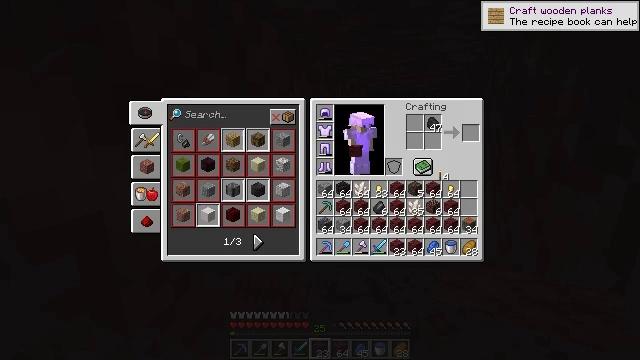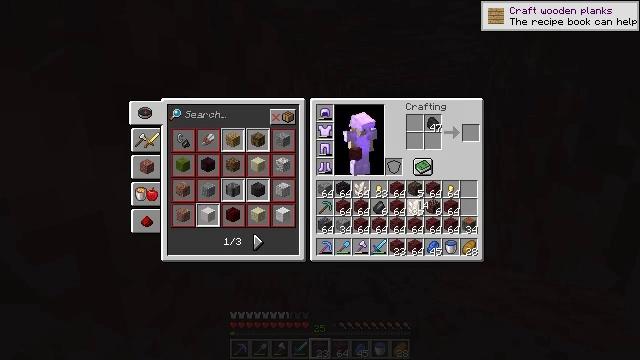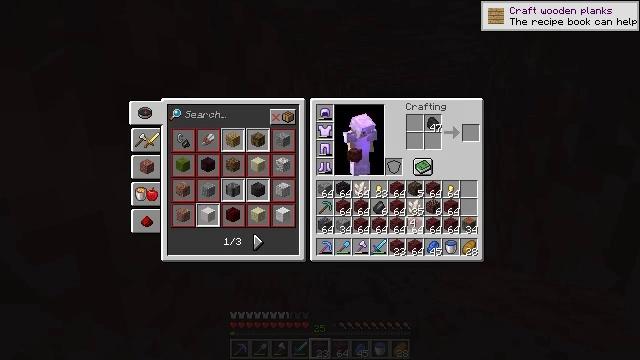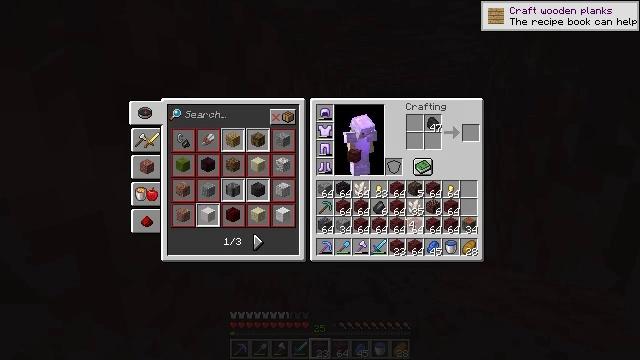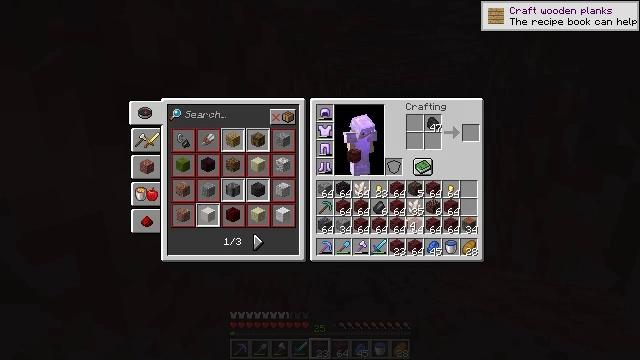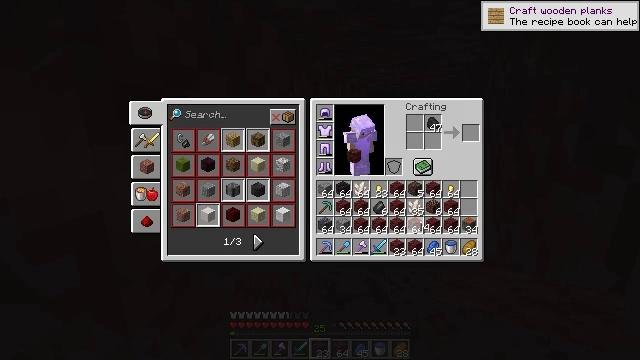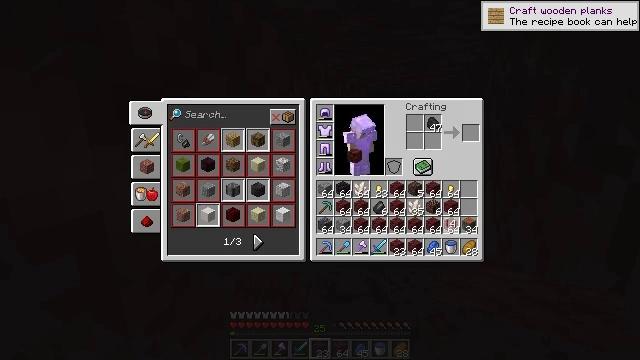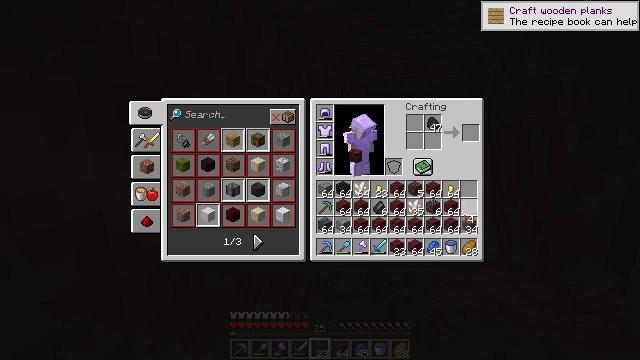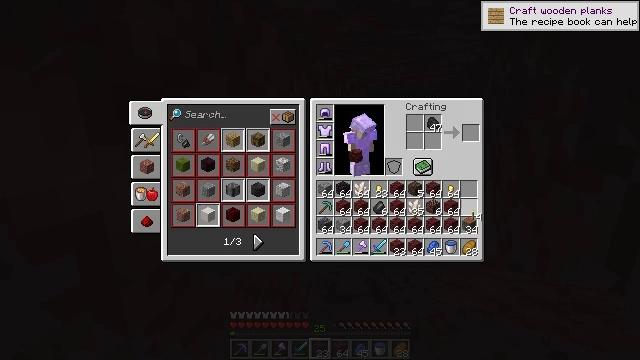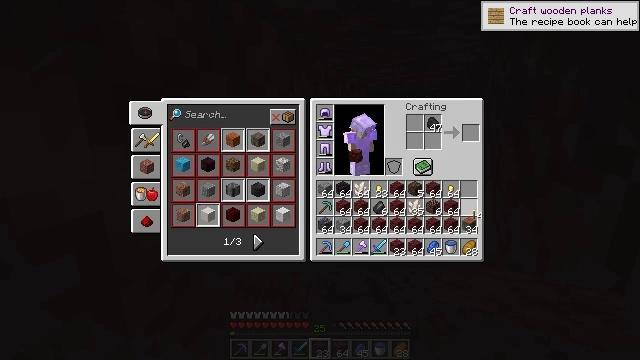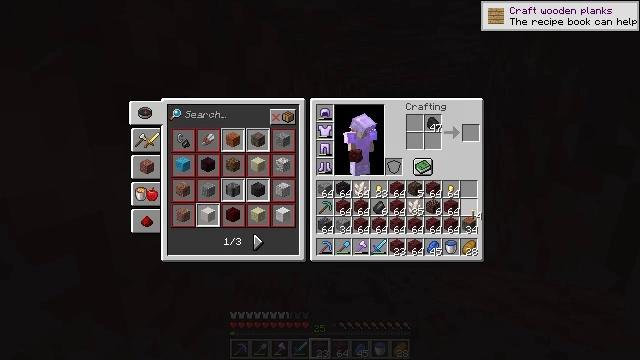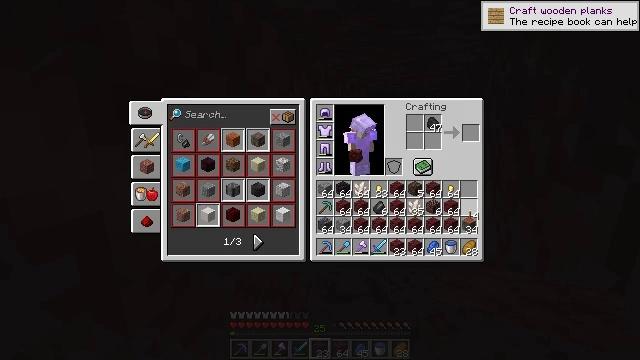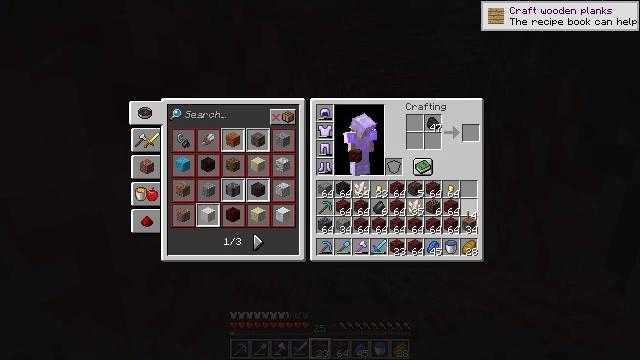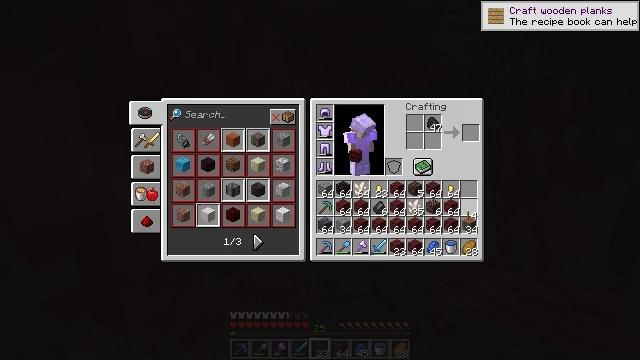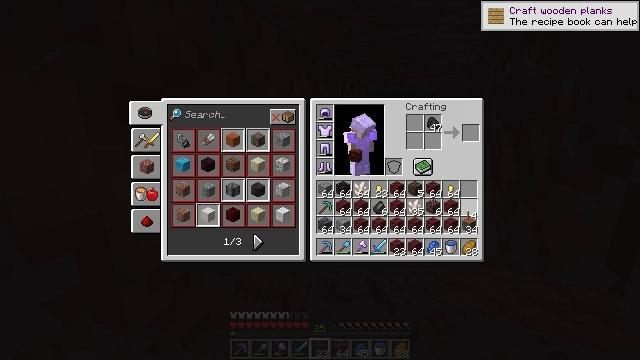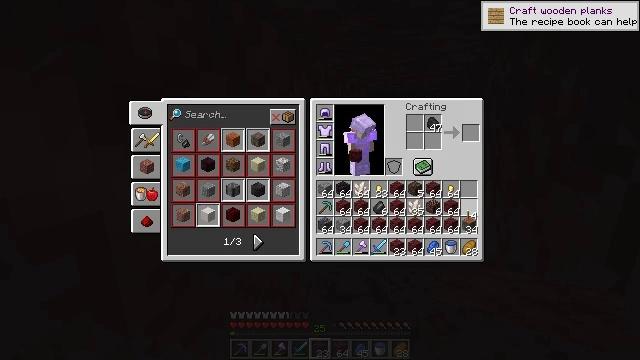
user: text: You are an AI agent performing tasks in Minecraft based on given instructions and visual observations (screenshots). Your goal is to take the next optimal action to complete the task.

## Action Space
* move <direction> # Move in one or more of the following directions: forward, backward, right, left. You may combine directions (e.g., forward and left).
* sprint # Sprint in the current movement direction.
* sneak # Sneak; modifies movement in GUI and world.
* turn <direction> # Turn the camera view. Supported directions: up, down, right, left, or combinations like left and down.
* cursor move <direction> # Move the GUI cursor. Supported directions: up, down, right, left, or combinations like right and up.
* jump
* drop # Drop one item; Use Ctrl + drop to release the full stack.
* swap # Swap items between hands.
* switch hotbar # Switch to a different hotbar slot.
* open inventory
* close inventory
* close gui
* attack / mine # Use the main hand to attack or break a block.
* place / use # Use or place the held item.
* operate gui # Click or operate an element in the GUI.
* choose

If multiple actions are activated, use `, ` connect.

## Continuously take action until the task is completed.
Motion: motion action
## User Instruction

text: Drop a netherrack.
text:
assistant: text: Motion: cursor move left and down, open gui
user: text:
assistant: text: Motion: cursor move left and down
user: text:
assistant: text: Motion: no_op
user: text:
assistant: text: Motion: no_op
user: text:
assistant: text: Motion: cursor move right
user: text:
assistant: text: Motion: cursor move right
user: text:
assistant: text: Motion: cursor move right
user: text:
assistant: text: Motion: cursor move right
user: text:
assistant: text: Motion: no_op
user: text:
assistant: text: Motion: no_op
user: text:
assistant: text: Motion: no_op
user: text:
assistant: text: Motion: no_op
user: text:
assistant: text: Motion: no_op
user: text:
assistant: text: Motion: no_op
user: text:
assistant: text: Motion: no_op
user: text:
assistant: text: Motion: no_op
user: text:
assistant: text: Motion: operate gui
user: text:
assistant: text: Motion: operate gui
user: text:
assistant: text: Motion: operate gui
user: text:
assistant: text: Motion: no_op
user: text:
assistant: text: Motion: no_op
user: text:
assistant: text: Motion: no_op
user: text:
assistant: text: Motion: no_op
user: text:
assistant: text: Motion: no_op
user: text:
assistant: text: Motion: no_op
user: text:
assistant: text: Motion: cursor move up
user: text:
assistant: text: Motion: cursor move up
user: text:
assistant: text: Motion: cursor move up
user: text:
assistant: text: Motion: cursor move left and up
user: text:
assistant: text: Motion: cursor move up